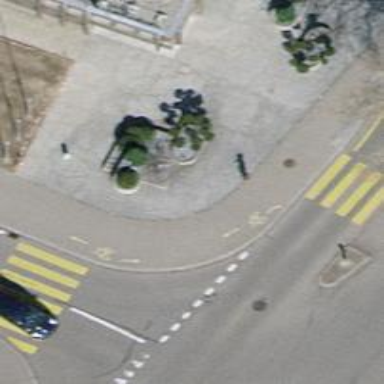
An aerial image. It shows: Asphalt sidewalk along the footway.